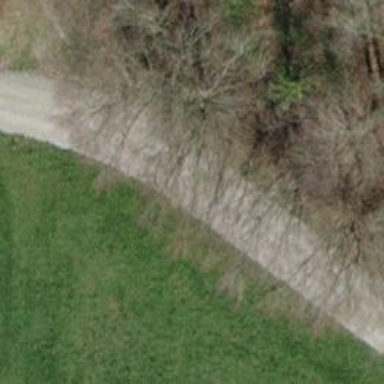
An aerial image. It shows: Dirt path.